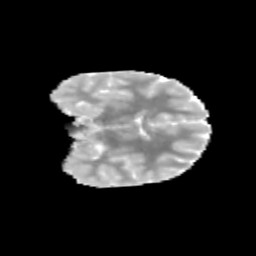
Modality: MD
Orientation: coronal
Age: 11
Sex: female
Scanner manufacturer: siemens
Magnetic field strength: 3 T
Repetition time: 3.8 s
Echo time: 0.07 s